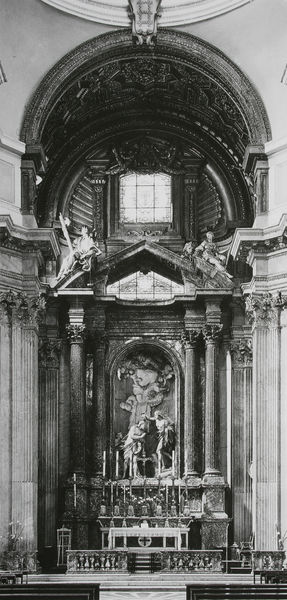
Titel: Chor
Künstler: Pietro da Cortona
Standort: Rom
Institution: S. Giovanni dei Fiorentini
Schlagwörter: dunkel, gemälde, gott, schatten, weiß, dreieck, blumen, fenster, grau, hell, licht, marmor, schwarz, säule, säulen, dach, hochformat, alt, wand, architektur, barock, johannes, bild, innenraum, brüstung, kirche, boden, figur, kelch, decke, gotik, renaissance, rund, engel, skulptur, statue, schiff, bogen, giebel, sprossenfenster, bank, pilaster, figuren, rundbogen, kuppel, treppe, treppen, kopftuch, detail, büste, verzierung, wandmalerei, kerzen, leuchter, stufen, plastik, hoch, foto, fotografie, photographie, nische, gewölbe, antike, höhe, kreuz, religion, dom, schwarzweiss, gebet, ritter, altar, architrav, bänke, hochaltar, kapitell, photo, halbrund, dreiecksgiebel, sims, kerzenständer, chorschranke, schranke, gesims, orgel, skulpturen, statuen, chwarz, üppig, christus, jesus, giebelfiguren, christlich, altarraum, apsis, kirchenraum, krönung, priester, chor, kapelle, hochkant, heilige, deckengemälde, fresko, niesche, heilig, taufe, gothik, maria, korinthisch, magdalena, jesu, graus, christentum, fresco, altarbild, christi, verkündigung, grabmal, archivolte, kranzgesims, tympanon, wölbung, eckpilaster, giebeldreieck, oberlicht, kannelur, tabernakel, christ, katholisch, weihe, antependium, kunstvoll, altardecke, gesprengt, seitenaltar, altaraufbau, sprenggiebel, verkröpft, altarblatt, kommunionbank, altarschranken, tympanonfenster, geweiht, altarniesche, engle, orgal, +engel, torborgen, wöbung